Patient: sex M, age 35
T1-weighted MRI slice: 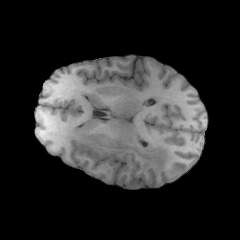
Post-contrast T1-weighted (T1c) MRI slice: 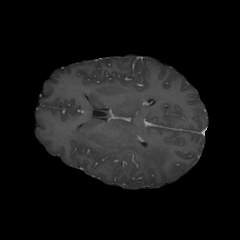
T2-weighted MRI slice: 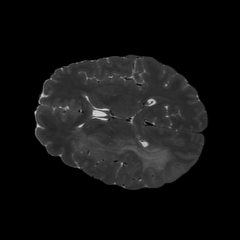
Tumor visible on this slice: yes
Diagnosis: Astrocytoma, IDH-wildtype
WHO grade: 2